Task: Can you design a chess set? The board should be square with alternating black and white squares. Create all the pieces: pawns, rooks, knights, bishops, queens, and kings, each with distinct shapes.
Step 2797:
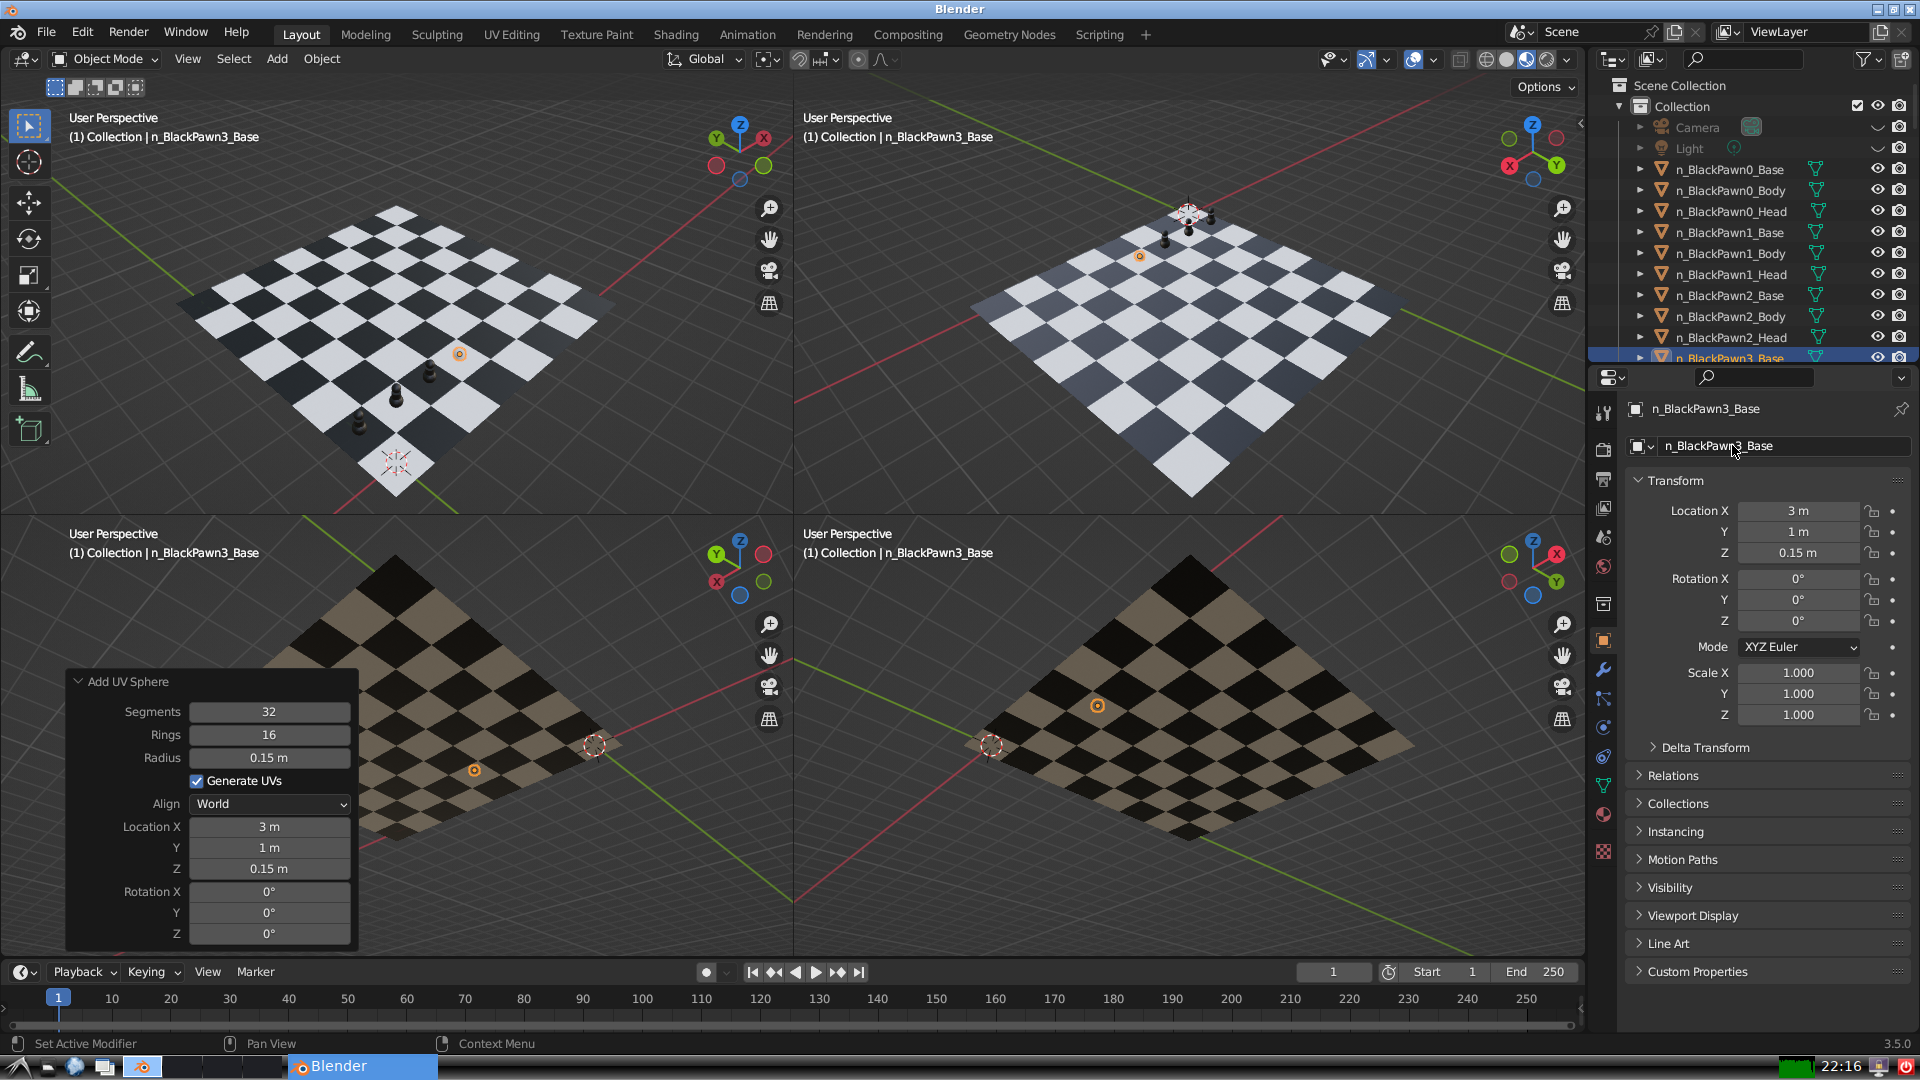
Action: {"mouse_move": [1603, 815]}